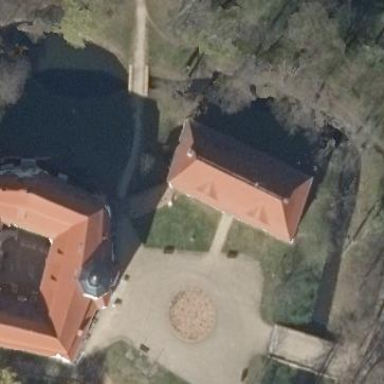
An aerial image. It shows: Historic building.